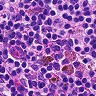
Metastatic tissue present: no